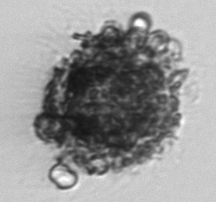
Label: unknown2